Question: I'm just trying to do the first angular.js tutorial on the official website. When I try to run npm install from my project directory I get the following error.

My package.json file is given below.
'''
{
"version": "0.0.0",
"private": true,
"name": "angular-phonecat",
"description": "A tutorial application for AngularJS",
"repository": "https://github.com/angular/angular-phonecat",
"license": "MIT",
"devDependencies": {
"karma": "^0.12.16",
"karma-chrome-launcher": "^0.1.4",
"karma-jasmine": "^0.1.5",
"protractor": "~1.0.0",
"http-server": "^0.6.1",
"tmp": "0.0.23",
"bower": "^1.3.1",
"shelljs": "^0.2.6"
},
"scripts": {
"postinstall": "bower install",
"prestart": "npm install",
"start": "http-server -a 0.0.0.0 -p 8000",
"pretest": "npm install",
"test": "node node_modules/karma/bin/karma start test/karma.conf.js",
"test-single-run": "node node_modules/karma/bin/karma start test/karma.conf.js --single-run",
"preupdate-webdriver": "npm install",
"update-webdriver": "webdriver-manager update",
"preprotractor": "npm run update-webdriver",
"protractor": "protractor test/protractor-conf.js",
"update-index-async": "node -e "require('shelljs/global'); sed('-i', /\/\/@@NG_LOADER_START@@[\s\S]*\/\/@@NG_LOADER_END@@/, '//@@NG_LOADER_START@@\n' + cat('bower_components/angular-loader/angular-loader.min.js') + '\n//@@NG_LOADER_END@@', 'app/index-async.html');""
}
}
'''
Can someone help me to solve this problem. Thanks.
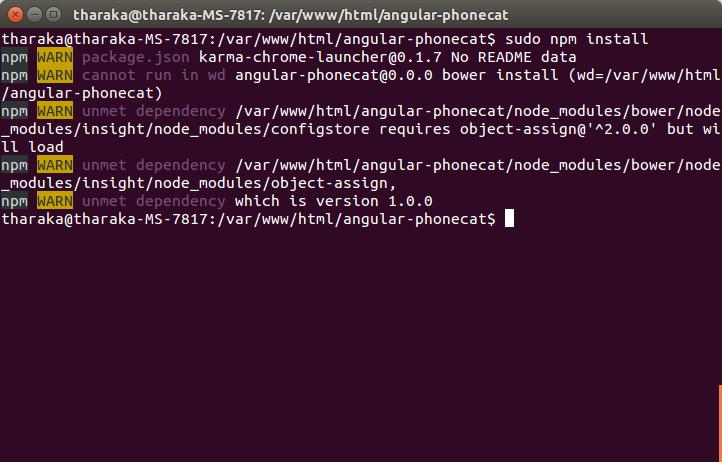
Answer: The messages are warnings, sometimes that just happens, and they often are uneeded anyway.
As long as the main components, Bower, Protractor, Karma etc are working, then I would try just carry on with the tutorial.
You can test they are working by running their commands, e.g.
'''
./node_modules/.bin/bower help
'''
### But
I think one issue I had with npm and running those commands is that they dont just run like the angular tutorial says.
So where the tutorial says, run this:
'''
protractor test/protractor-conf.js
'''
You might have to modify the command to this
'''
./node_modules/.bin/protractor test/protractor-conf.js
'''
Same with bower, karma etc
e.g.
put this in front of the commands
'''
./node_modules./bin
'''
the './' says run this as a script and the path is so you access the scripts in the 'node_modules/.bin' directories
If you want to run a karma test:
First, make sure of the project
'''
./node_modules/.bin/karma start test/karma.conf.js --single-run
'''